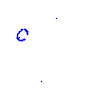
Particle: kaon